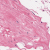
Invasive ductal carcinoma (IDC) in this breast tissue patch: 0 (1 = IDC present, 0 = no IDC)